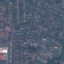
Land use / land cover class: Residential